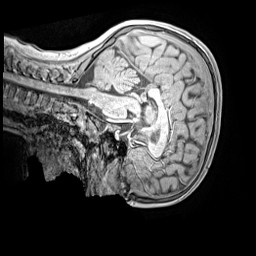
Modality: MP2RAGE
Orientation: sagittal
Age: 10
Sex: female
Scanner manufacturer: siemens
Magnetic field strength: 3 T
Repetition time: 4 s
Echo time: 0.00299 s